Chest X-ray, PA view. Patient: 56 years old, sex M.
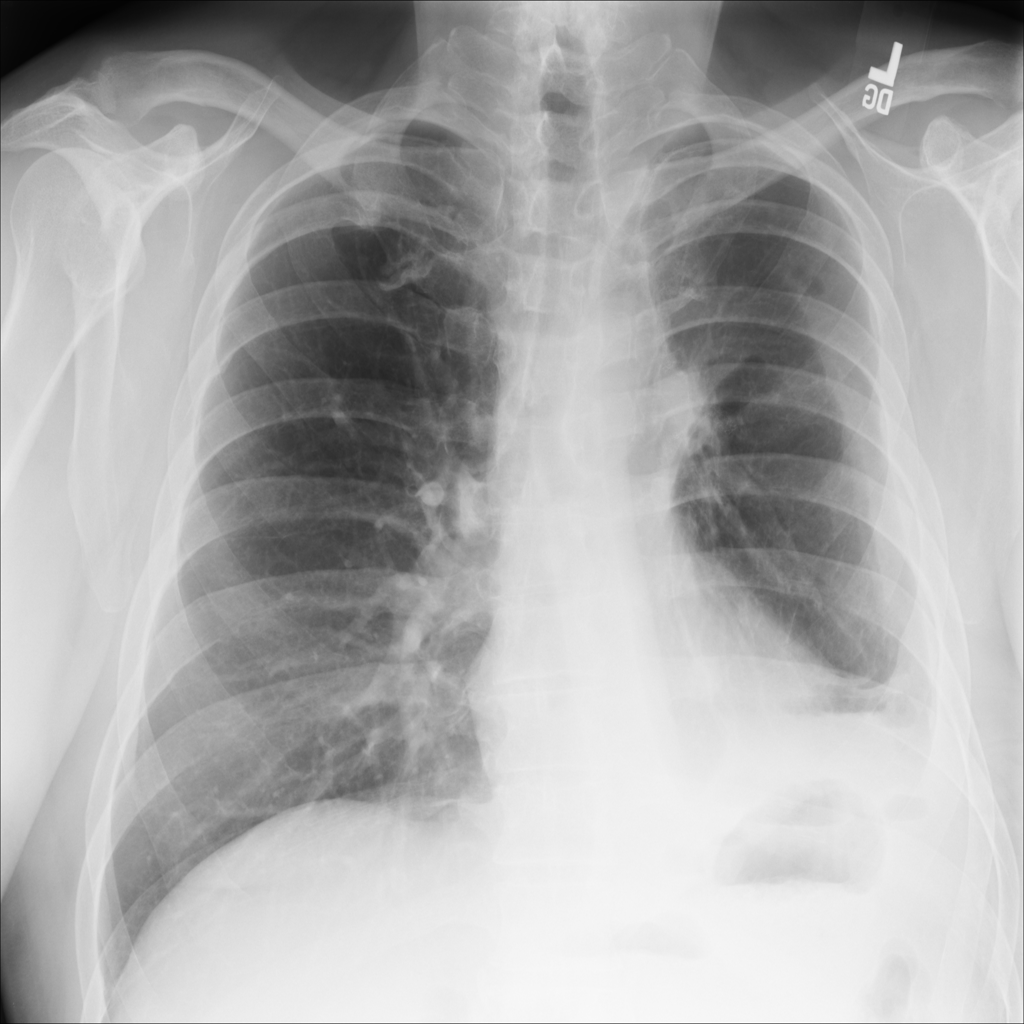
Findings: No Finding